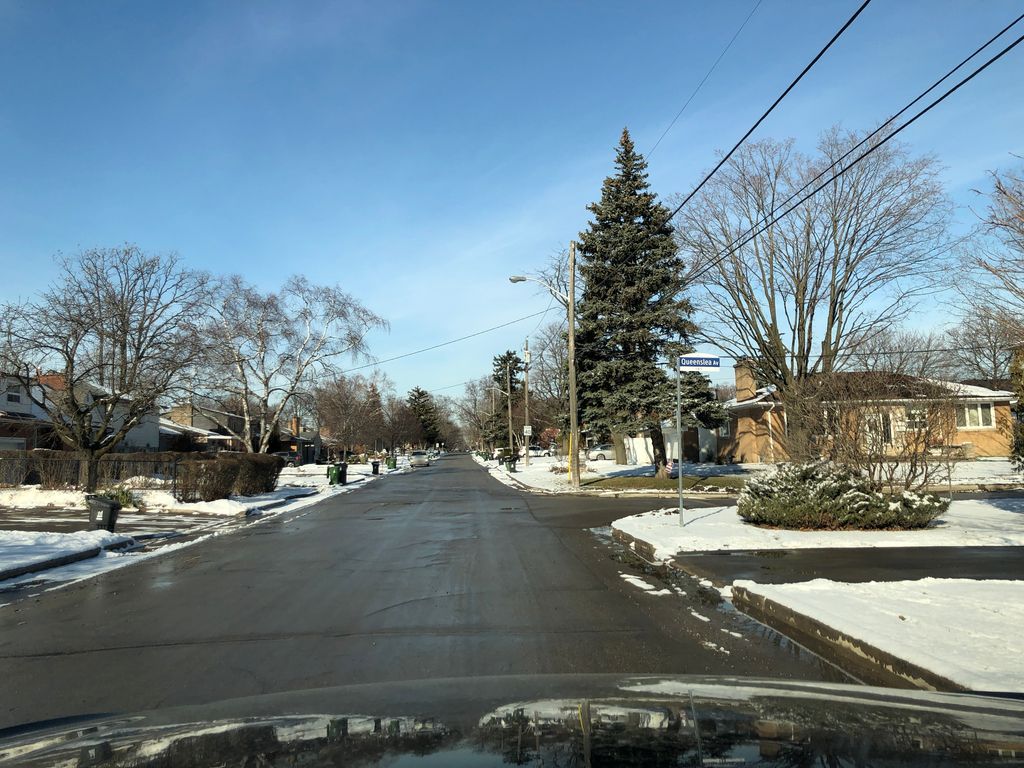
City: toronto